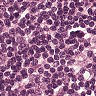
Metastatic tissue present: no